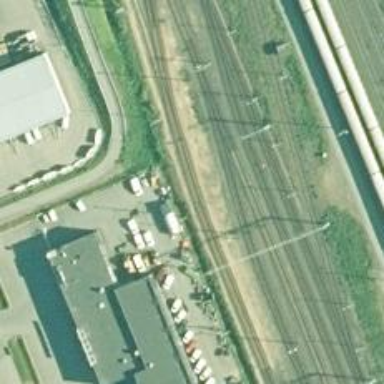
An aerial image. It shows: Rail yard with electrified contact lines for the trains.